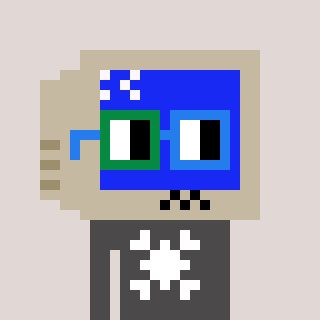
a pixel art character with square green and blue glasses, a old monitor-shaped head and a grayscale-colored body on a warm background